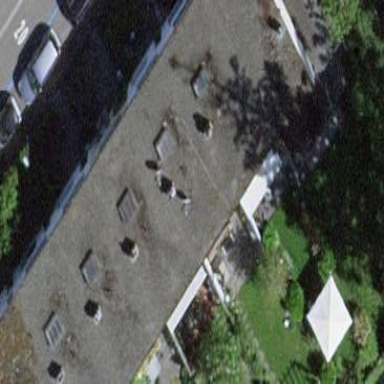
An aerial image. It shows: Terrace building.